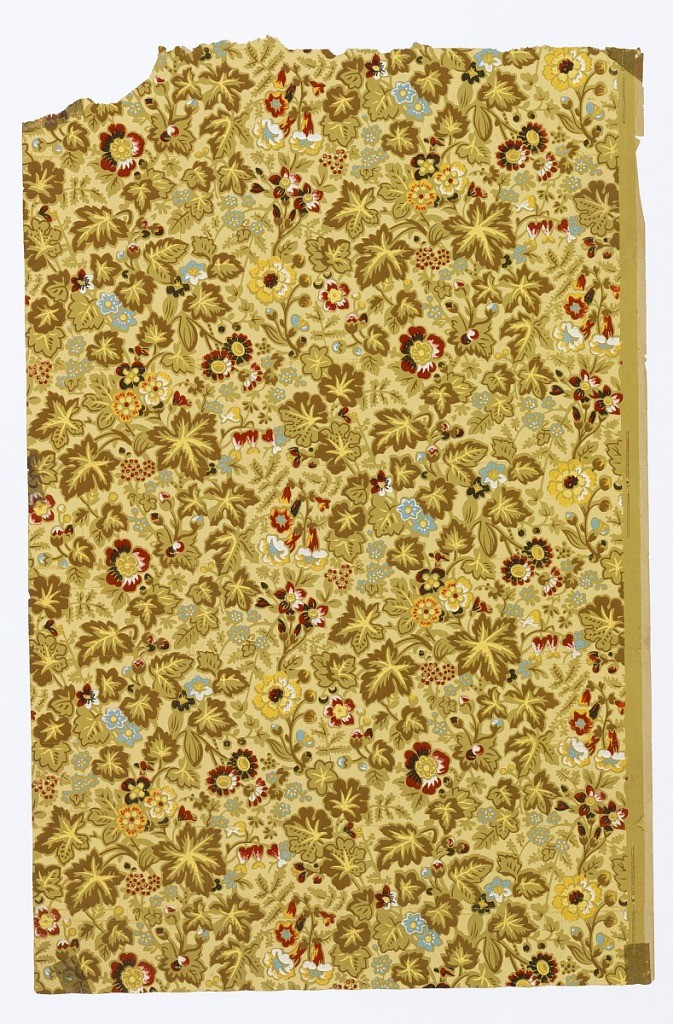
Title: Sidewall
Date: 1870–90
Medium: Machine-printed
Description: Aesthetic pattern, all-over design of small-scale flowers on red, blue, yellow and brown on ochre ground.